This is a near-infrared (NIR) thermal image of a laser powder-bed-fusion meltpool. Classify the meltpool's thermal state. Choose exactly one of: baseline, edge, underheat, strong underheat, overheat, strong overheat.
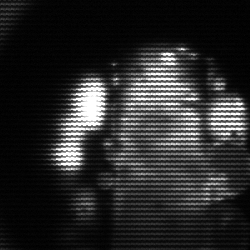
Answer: strong underheat